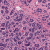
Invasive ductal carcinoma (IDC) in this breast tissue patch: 0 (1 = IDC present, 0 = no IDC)